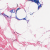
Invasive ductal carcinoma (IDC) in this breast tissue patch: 0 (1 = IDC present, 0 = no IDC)